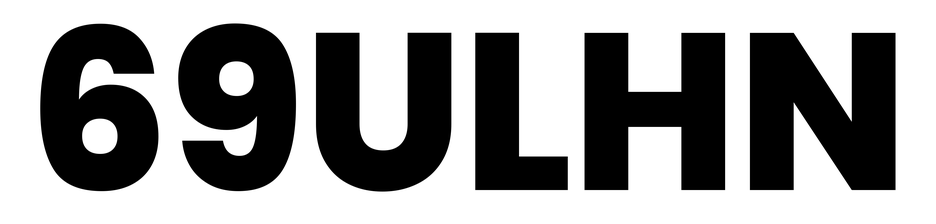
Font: Poppins-ExtraBold